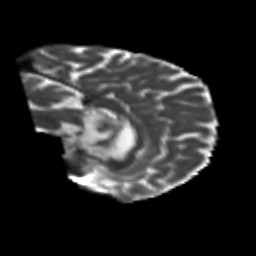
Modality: T2w
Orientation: sagittal
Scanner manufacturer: siemens
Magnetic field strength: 3 T
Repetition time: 6.8 s
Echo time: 0.093 s